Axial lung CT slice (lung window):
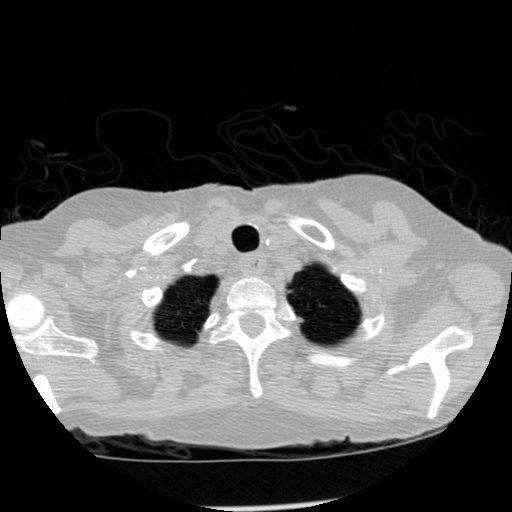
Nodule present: no